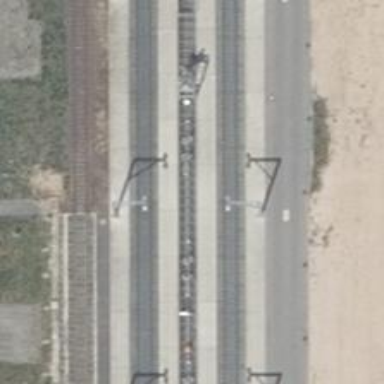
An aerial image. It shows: Crossing for the railway.